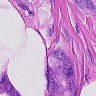
Metastatic tissue present: yes